Question: I'm trying to do the search query in servlet and load it to jsp table's raw.
'''
Connection dbCon = null;
PreparedStatement state = null;
ResultSet rs = null;
String insert_sql = "insert into item(name,unit_price) values(?,?)";
String search_sql = "select * from item";
try {
String item_name = request.getParameter("item_name");
String up = request.getParameter("unit_price");
try {
dbCon = DB.JDBC.getConnection();
state = dbCon.prepareStatement(insert_sql);
dbCon.setAutoCommit(false);
state.setString(1, item_name);
state.setString(2, up);
state.executeUpdate();
dbCon.commit();
rs = state.executeQuery(search_sql);
while (rs.next()) {
String item_id = rs.getString("item_id");
String name = rs.getString("name");
String unit_price = rs.getString("unit_price");
String qty = rs.getString("qty");
try {
response.sendRedirect("index.jsp?item_id=" + item_id + "&name=" + name + "&unit_price=" + unit_price + "&qty" + qty);
} catch (Exception e) {
e.printStackTrace();
}
}
response.sendRedirect("index.jsp?msg=New Item added successfully");
} catch (Exception e) {
e.printStackTrace();
dbCon.rollback();
out.close();
}
} catch (Exception e) {
e.printStackTrace();
}
'''
Insertion is working fine. Also first record of the search also load in search bar of the browser. And this is my jsp query.
'''
<tr>
<td><% request.getParameter("item_id");%></td>
<td><% request.getParameter("name");%></td>
<td><% request.getParameter("unit_price");%></td>
<td><% request.getParameter("qty");%></td>
</tr>
'''
I think problem is in parameter passing. I'm little bit novel to jsp. So don't know all syntax. Please help me.
I changed jsp like this.
'''
<%
ResultSet rs = (ResultSet) session.getAttribute("rs");
while (rs.next()) {
String item_id = rs.getString("item_id");
String name = rs.getString("name");
String unit_price = rs.getString("unit_price");
String qty = rs.getString("qty");
%>
<tr>
<td><%=item_id%></td>
<td><%=name%></td>
<td><%=unit_price%></td>
<td><%=qty%></td>
</tr>
<%}%>
</tbody>
'''
Also servlet like this
'''
rs = state.executeQuery(search_sql);
session.setAttribute("rs", rs);
response.sendRedirect("index.jsp"); //redirect to jsp without any params
'''
Now I'm having org.apache.jasper.JasperException in the line where while start in jsp.
This is the error.

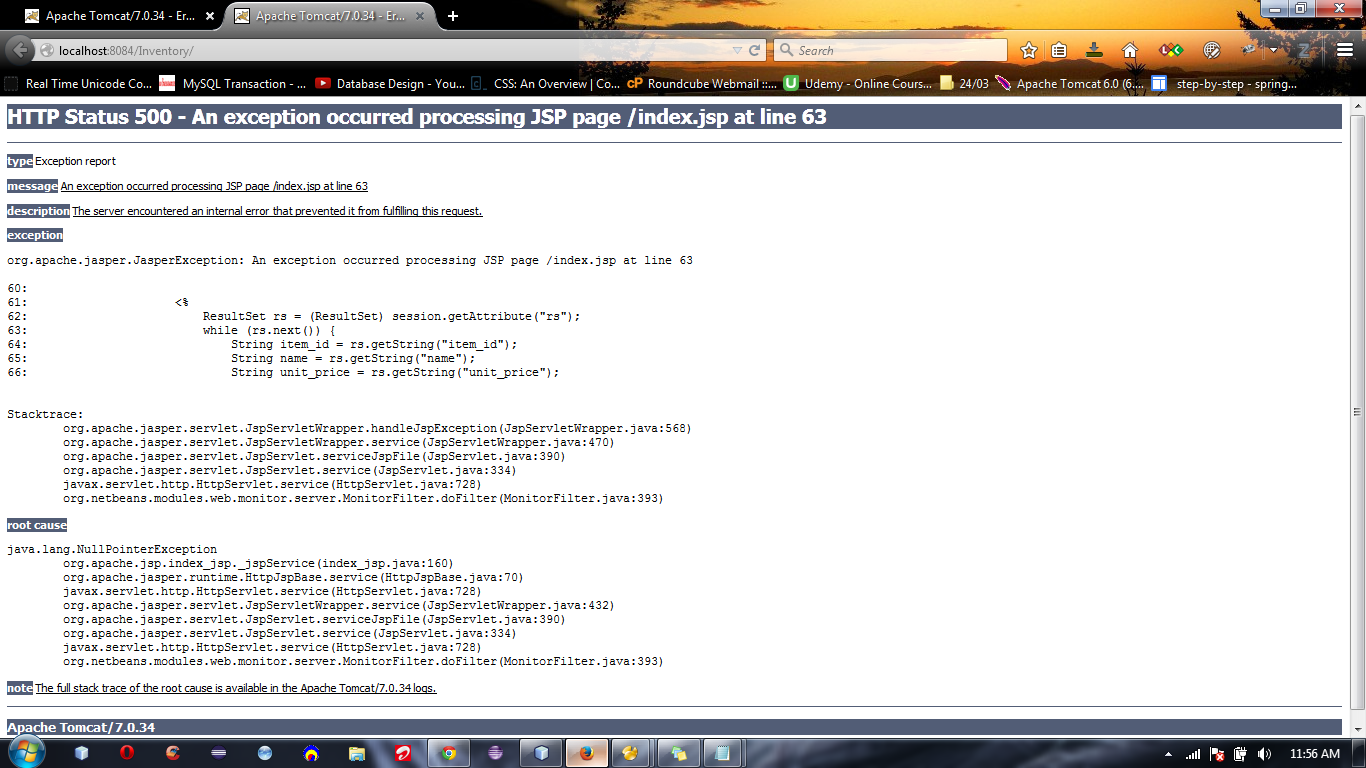
Answer: You are trying to use the expression tag which is used as follows:
'''
<td><%=request.getParameter("item_id")%></td>
<td><%=request.getParameter("name")%></td>
<td><%=request.getParameter("unit_price")%></td>
<td><%=request.getParameter("qty")%></td>
'''
Update:
Save the resultset object session in your servlet like this:
'''
HttpSession session = request.getSession();
rs = state.executeQuery(search_sql); //after executing the query just write these two lines instead of while loop
HashMap<String, ArrayList<String>> hm = new HashMap<String, ArrayList<String>>(); //change here
ArrayList<String> ls=null; //change here
int i=0;
while (rs.next()) {
ls=new ArrayList<String>(); //change here
ls.add(rs.getString("item_id"));
ls.add(rs.getString("name"));
ls.add(rs.getString("unit_price"));
ls.add(rs.getString("qty"));
hm.put("row"+(++i), ls);
}
session.setAttribute("hm",hm);
response.sendRedirect("index.jsp"); //redirect to jsp without any params
'''
and on your jsp:
'''
<%
HashMap hm=(HashMap)session.getAttribute("hm");
Set<String> keyset=hm.keySet();
Iterator itr = keyset.iterator();
while (itr.hasNext()) {
String key = itr.next();
ArrayList<String> ls = (ArrayList)hm.get(key);
String item_id = ls.get(0);
String name = ls.get(1);
String unit_price = ls.get(2);
String qty = ls.get(3);
%>
<tr>
<td><%=item_id%></td>
<td><%=name%></td>
<td><%=unit_price%></td>
<td><%=qty%></td>
</tr>
<%
} catch (Exception e) {
e.printStackTrace();
}
}
'''